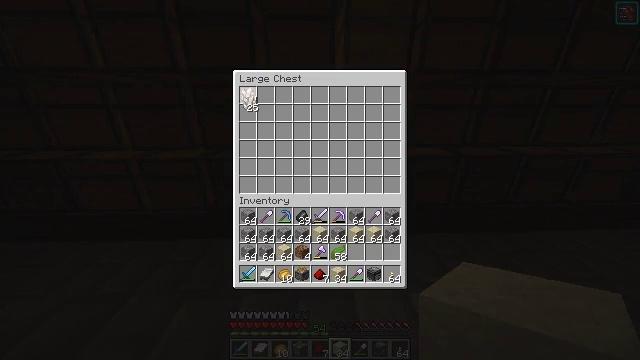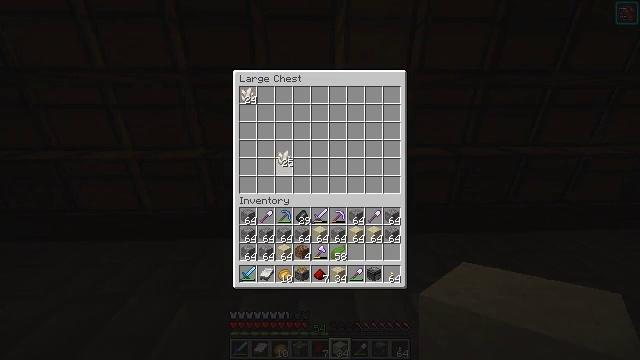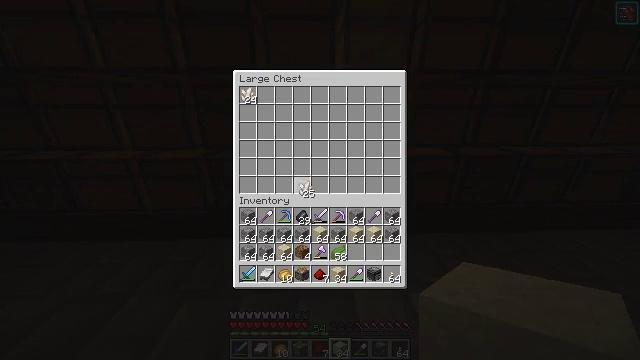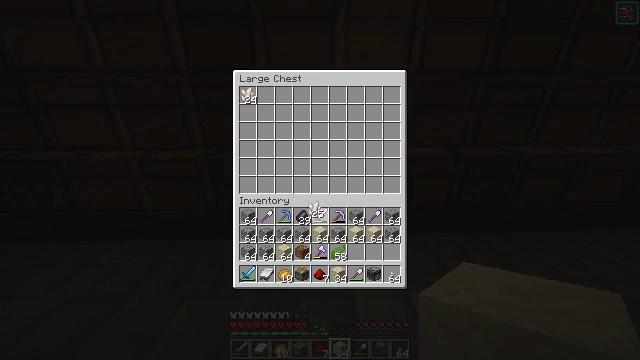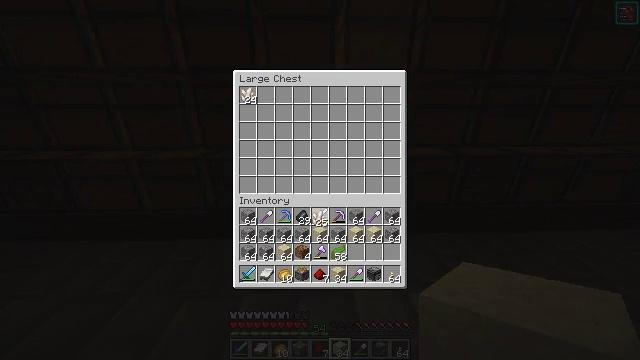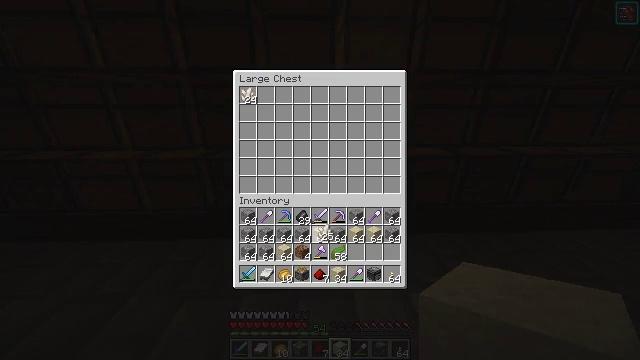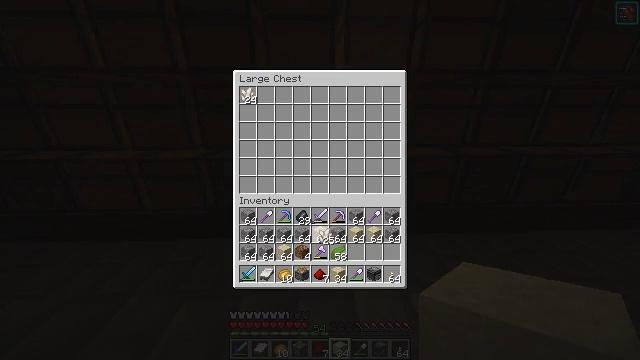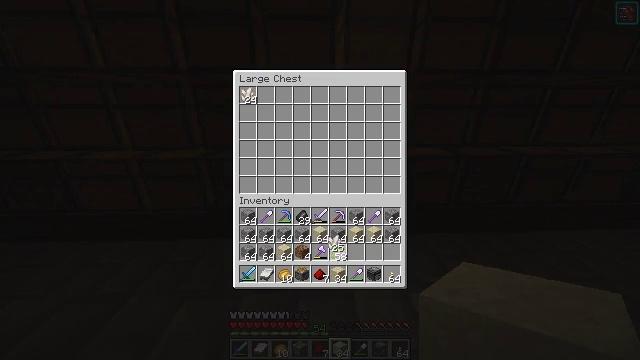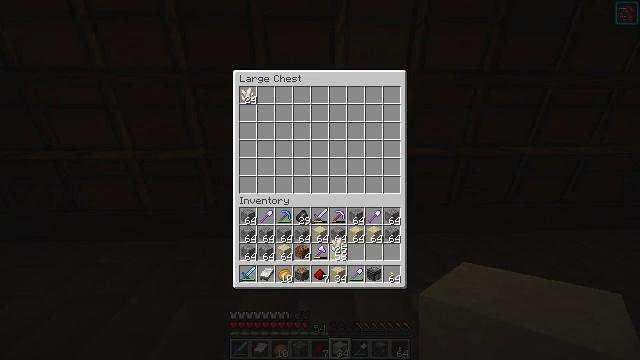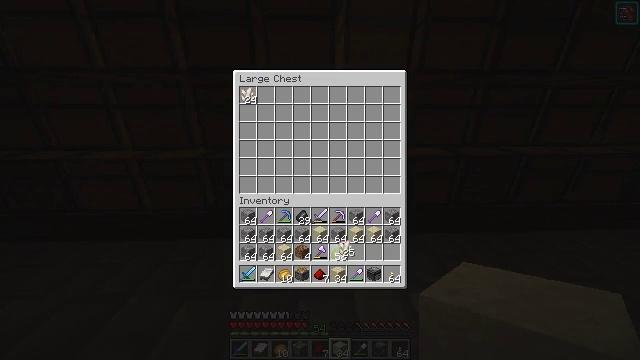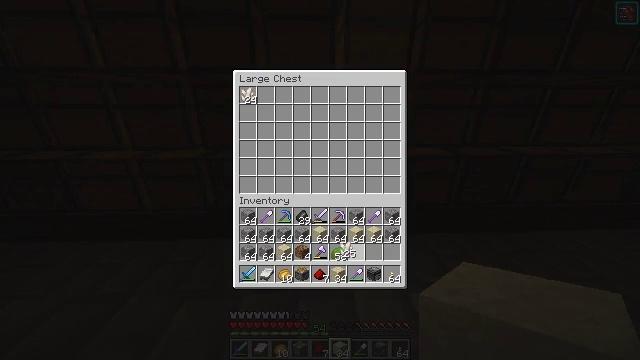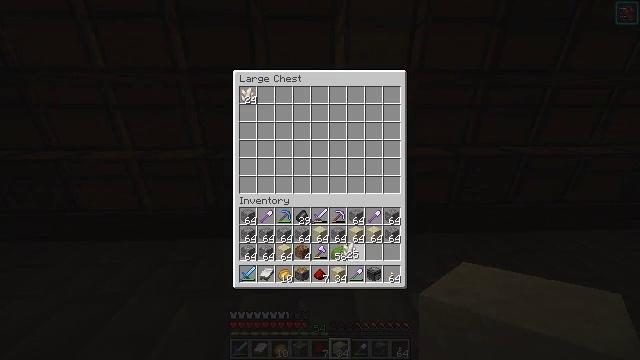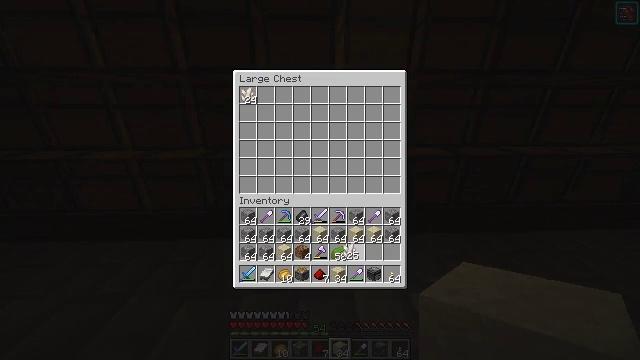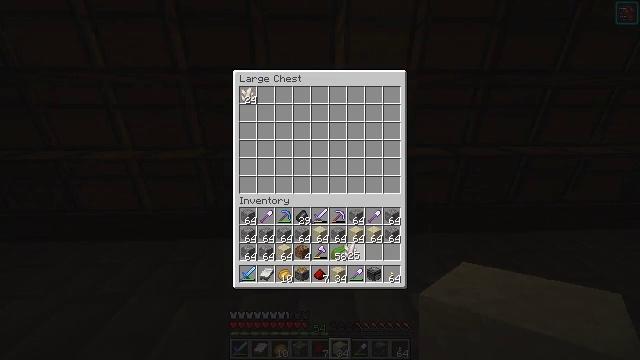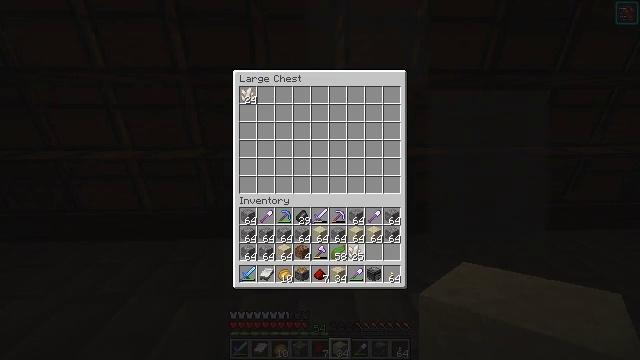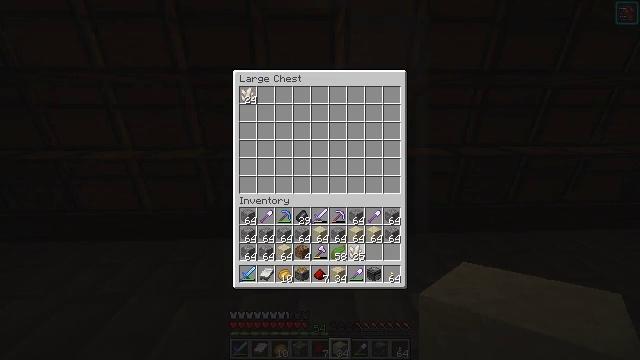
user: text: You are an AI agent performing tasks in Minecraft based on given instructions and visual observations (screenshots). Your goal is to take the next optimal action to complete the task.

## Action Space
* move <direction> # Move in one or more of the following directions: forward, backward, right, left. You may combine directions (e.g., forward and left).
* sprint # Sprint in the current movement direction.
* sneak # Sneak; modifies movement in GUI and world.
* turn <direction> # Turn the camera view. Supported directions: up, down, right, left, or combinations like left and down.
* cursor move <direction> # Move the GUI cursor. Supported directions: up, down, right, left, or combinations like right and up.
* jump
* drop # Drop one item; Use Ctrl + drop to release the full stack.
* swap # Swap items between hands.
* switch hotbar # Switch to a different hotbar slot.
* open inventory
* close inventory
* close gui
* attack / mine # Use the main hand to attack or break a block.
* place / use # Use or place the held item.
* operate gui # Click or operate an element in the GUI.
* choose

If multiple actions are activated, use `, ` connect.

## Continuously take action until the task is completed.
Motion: motion action
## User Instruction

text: Obtain an observer through the crafting table.
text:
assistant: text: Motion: cursor move right and down
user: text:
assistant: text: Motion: cursor move right and down
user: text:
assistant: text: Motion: cursor move right and down
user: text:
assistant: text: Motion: cursor move down
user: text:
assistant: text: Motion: cursor move down
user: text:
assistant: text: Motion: no_op
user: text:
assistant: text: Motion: cursor move right and down
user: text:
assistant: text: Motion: no_op
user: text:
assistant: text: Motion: cursor move right
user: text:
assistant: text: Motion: no_op
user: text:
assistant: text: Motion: no_op
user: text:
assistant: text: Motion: no_op
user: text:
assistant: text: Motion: no_op
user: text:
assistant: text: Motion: no_op
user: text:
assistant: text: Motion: no_op
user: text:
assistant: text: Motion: choose
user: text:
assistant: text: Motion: choose
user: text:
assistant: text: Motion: no_op
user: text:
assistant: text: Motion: choose
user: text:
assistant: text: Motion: choose
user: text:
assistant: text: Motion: choose
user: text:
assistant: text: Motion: no_op
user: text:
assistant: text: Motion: choose
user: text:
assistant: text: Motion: choose
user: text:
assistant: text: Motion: no_op
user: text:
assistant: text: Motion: no_op
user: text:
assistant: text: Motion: no_op
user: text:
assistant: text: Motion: choose
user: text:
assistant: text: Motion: choose
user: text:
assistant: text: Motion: no_op